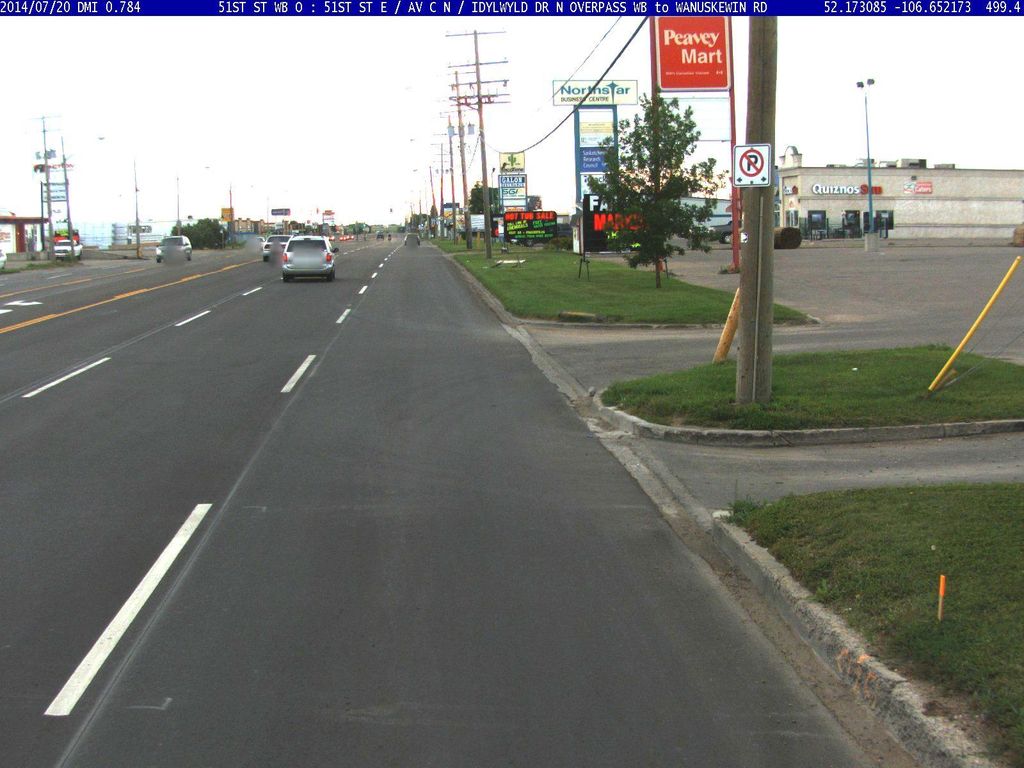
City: saskatoon